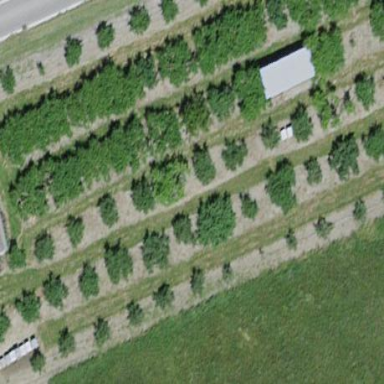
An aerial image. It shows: Orchard.